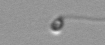
Label: flagellate